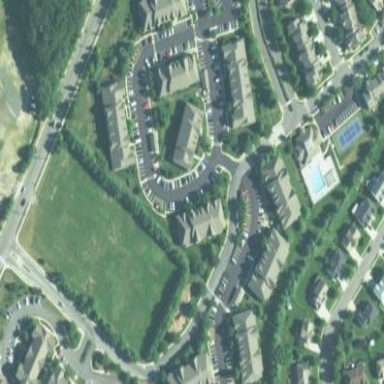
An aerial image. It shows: Village green area.